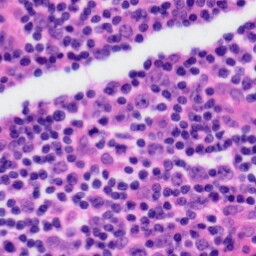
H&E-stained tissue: Tonsil